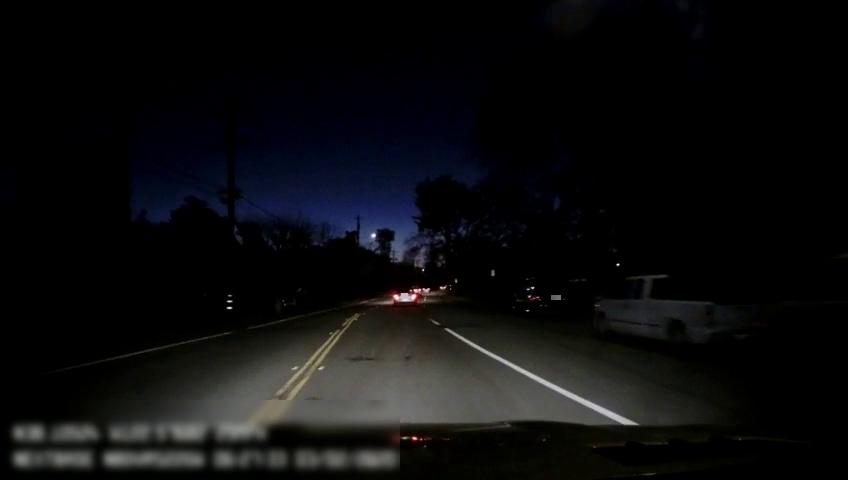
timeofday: Night
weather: Cloudy
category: Drivable Space
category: Vehicles | Car
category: Vehicles | SUV
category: Vehicles | Truck
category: Vehicles | Car
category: Vehicles | SUV
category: Lanes | Current Lane
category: Lanes | Current Lane
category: Lanes | Opposite Lane